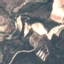
Land use / land cover: HerbaceousVegetation